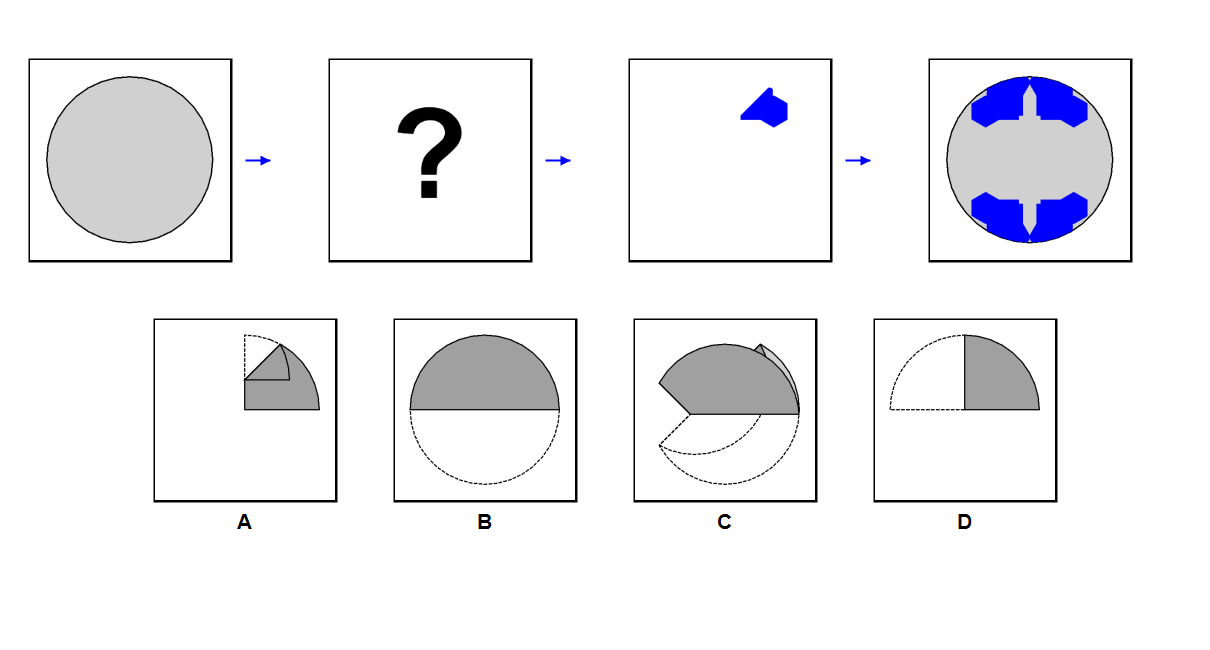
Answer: C